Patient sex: F
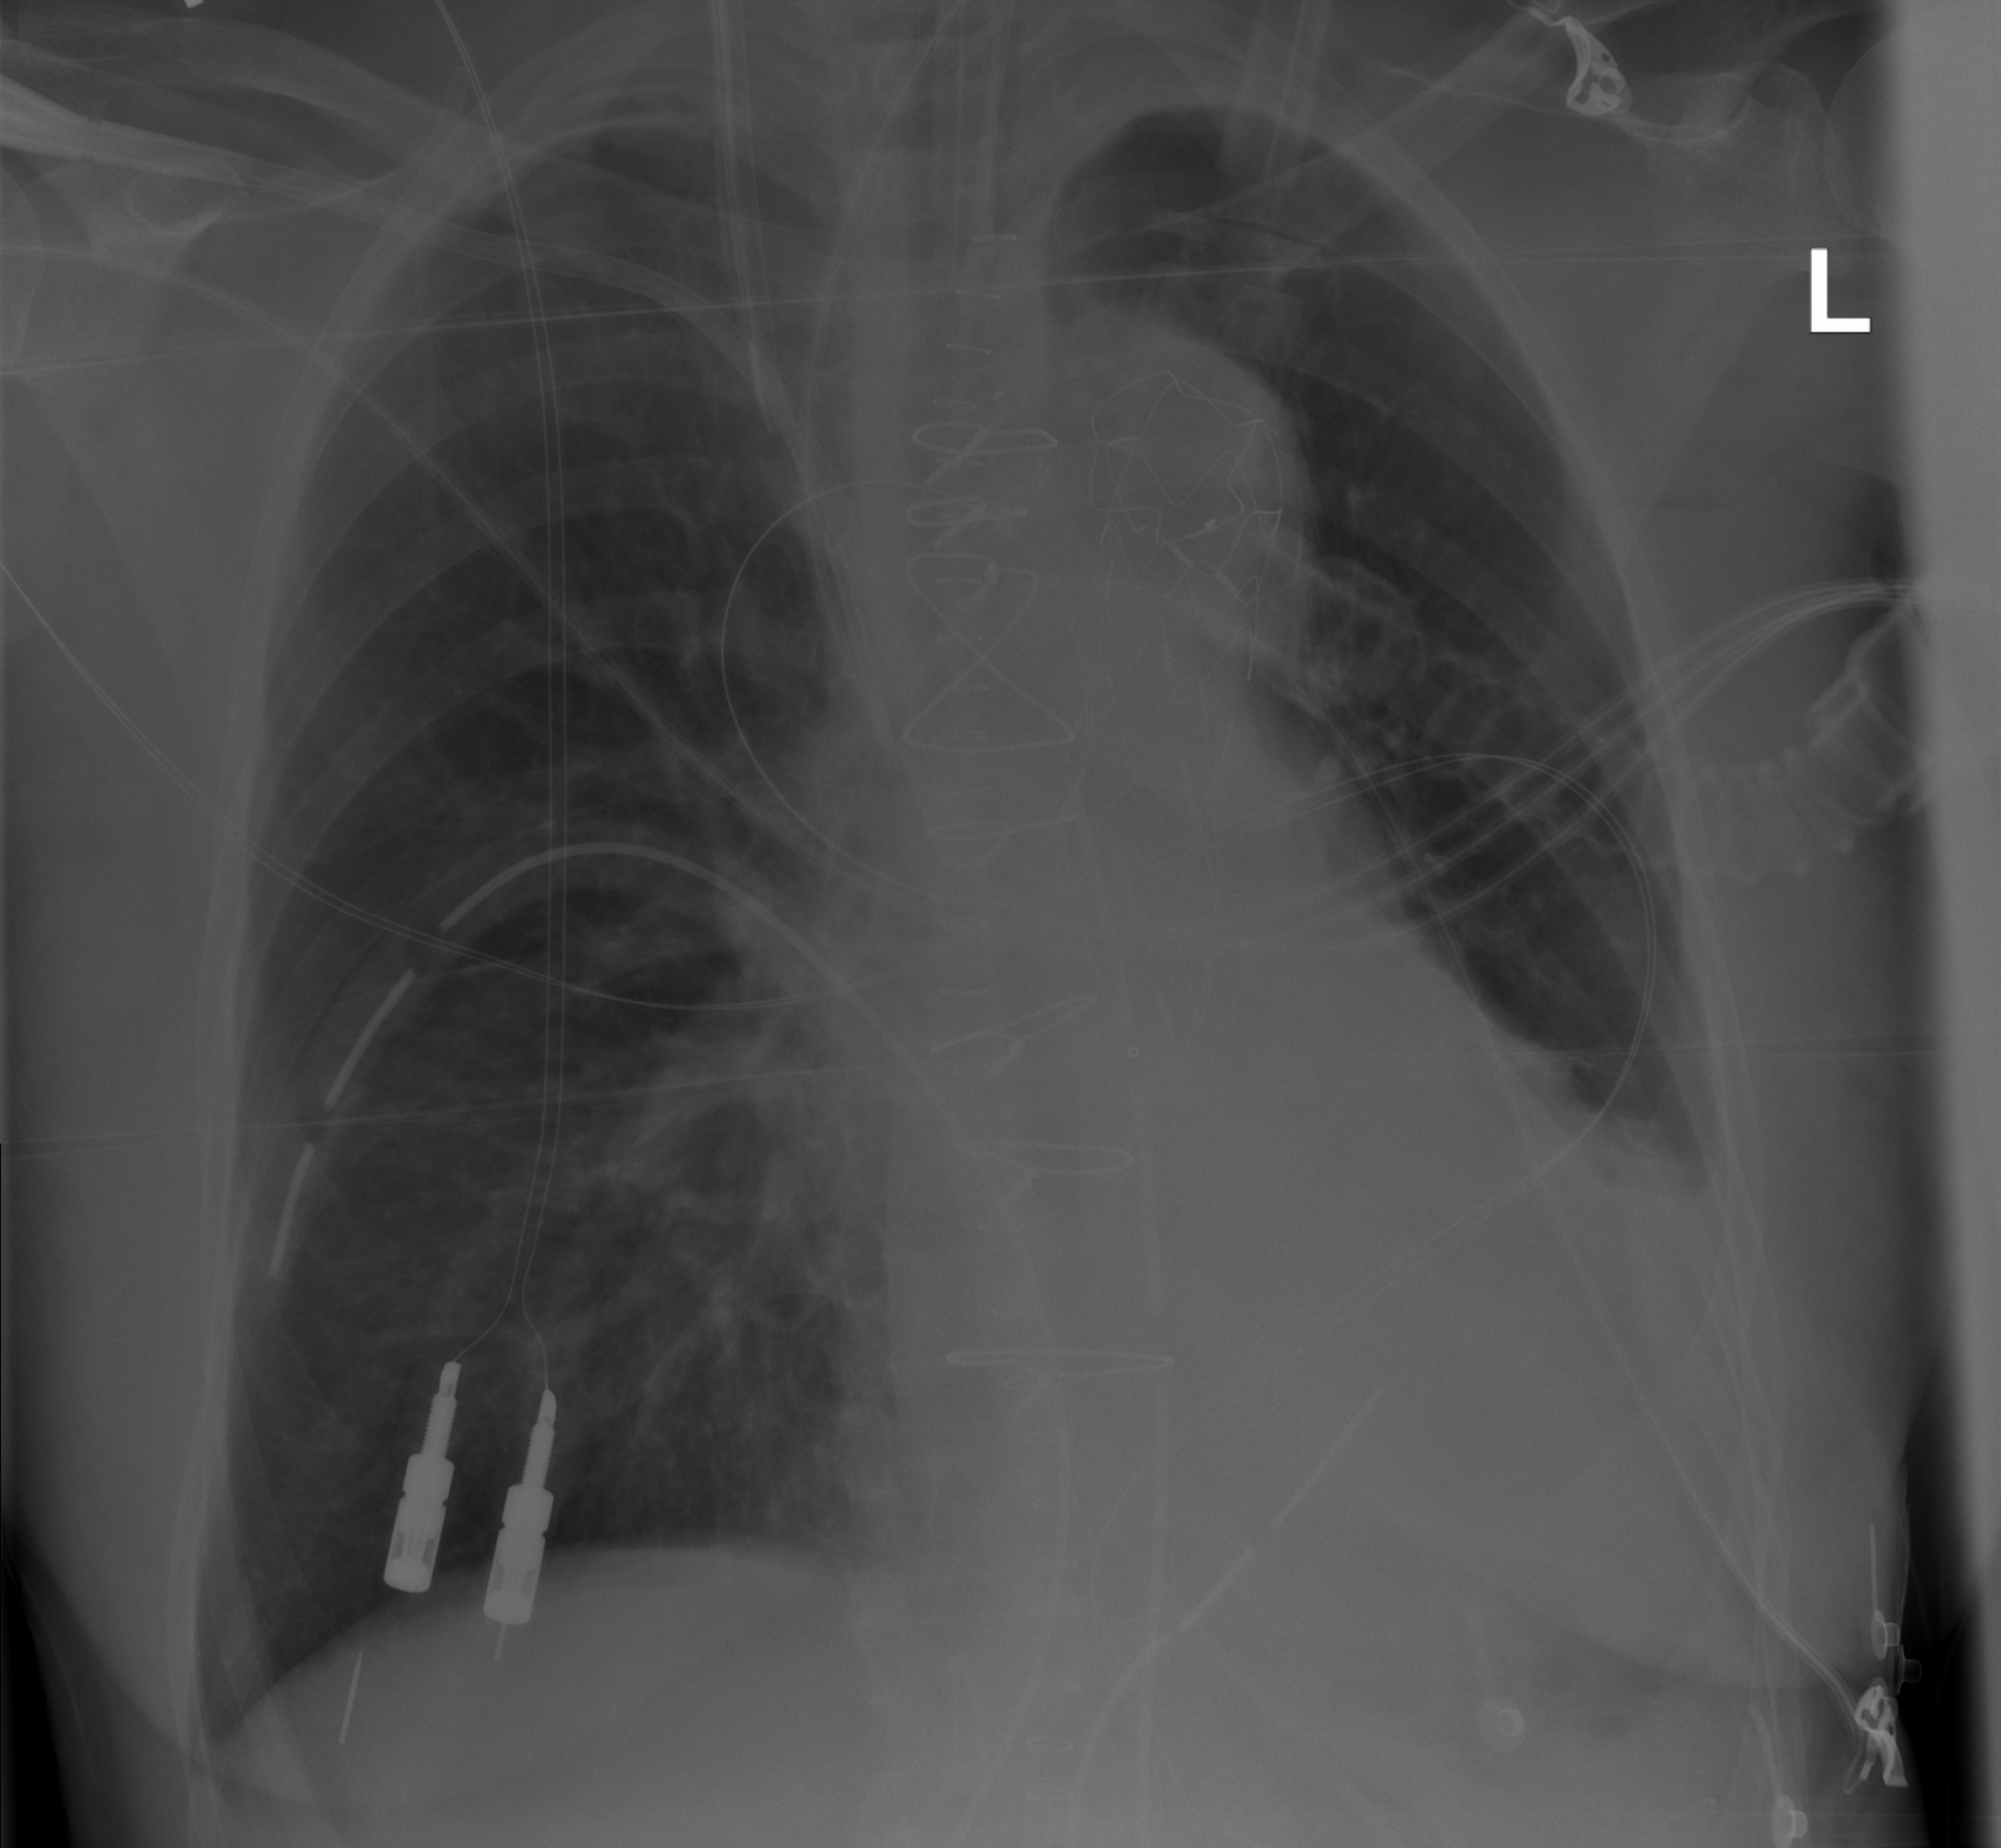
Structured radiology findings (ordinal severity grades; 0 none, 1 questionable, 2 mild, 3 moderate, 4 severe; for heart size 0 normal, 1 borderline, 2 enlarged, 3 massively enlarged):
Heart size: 1
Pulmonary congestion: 0
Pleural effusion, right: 0
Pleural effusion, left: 3
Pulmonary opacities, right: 0
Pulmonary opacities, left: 1
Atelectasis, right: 0
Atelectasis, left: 3